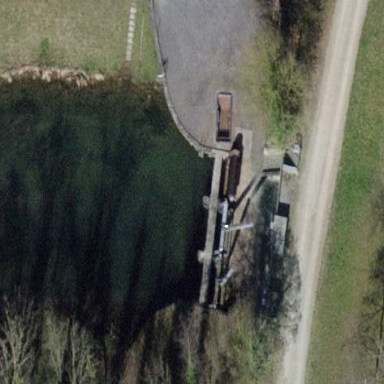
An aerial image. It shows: Pumping station building that is specifically designed for water.